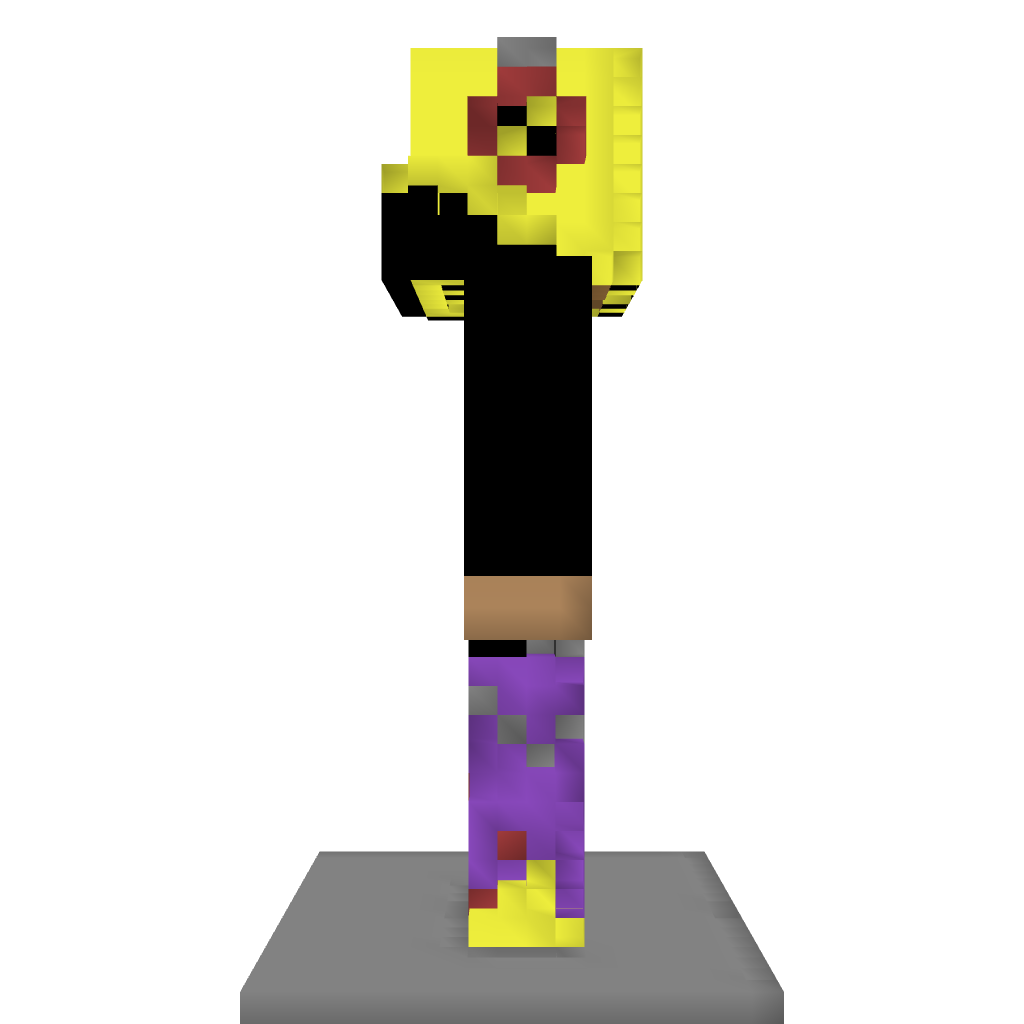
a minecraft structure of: Player Statue [LanceMac Statue] high quality